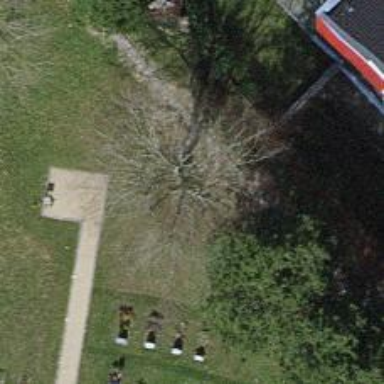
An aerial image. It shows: Deciduous broadleaved tree in cemetery.